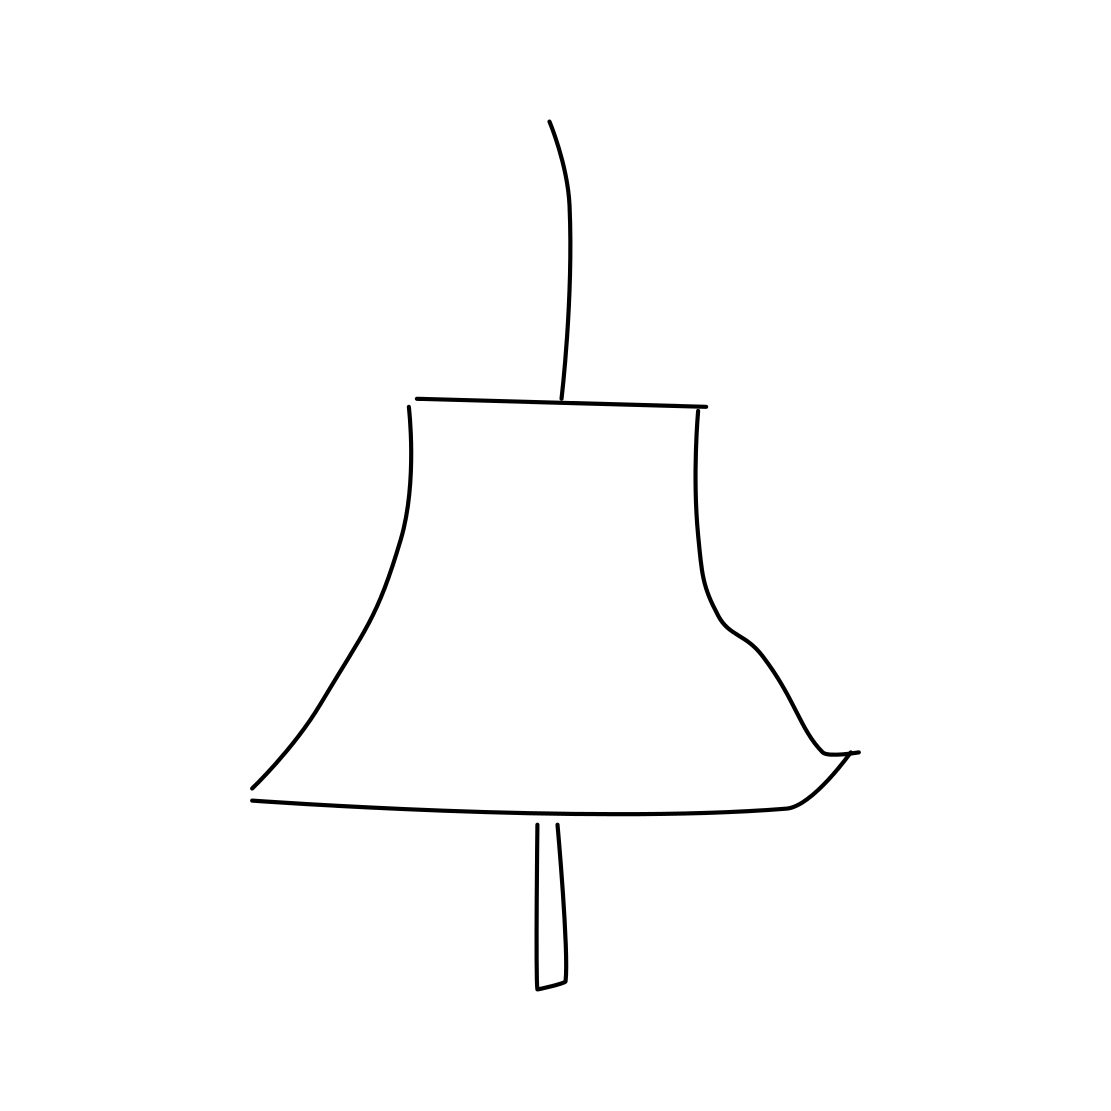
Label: bell